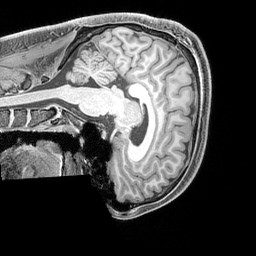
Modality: T1w
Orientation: sagittal
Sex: male
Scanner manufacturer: siemens
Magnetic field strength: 3 T
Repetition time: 2.3 s
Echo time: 0.00226 s